Interaction volume radius: 10 \u00c5
Interaction volume height: 15 \u00c5
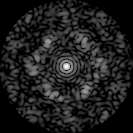
Disorder parameter: 0.7066